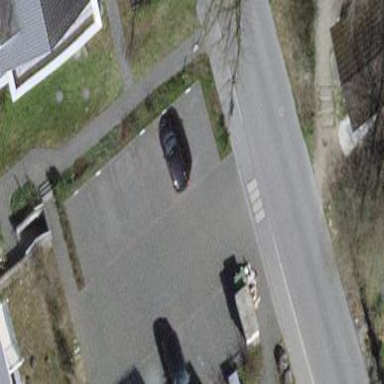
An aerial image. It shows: Parking area with surface.